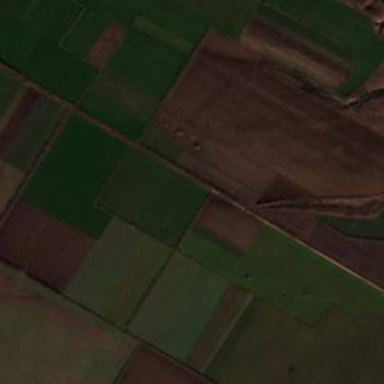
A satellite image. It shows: View of farmland.